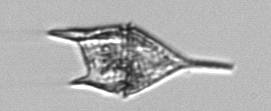
Label: Tripos_lineatus